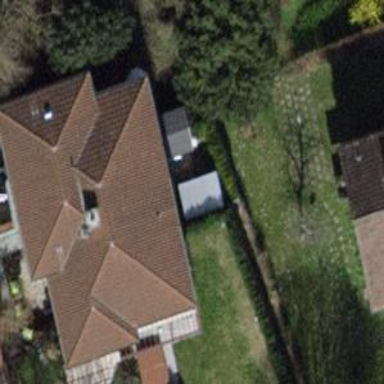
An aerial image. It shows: Detached building.